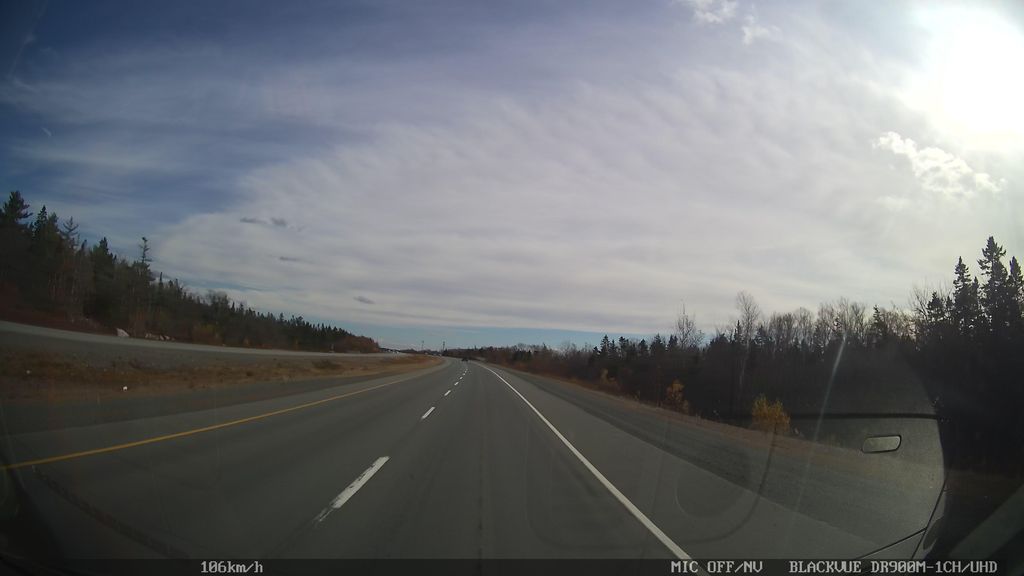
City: halifax